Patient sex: M
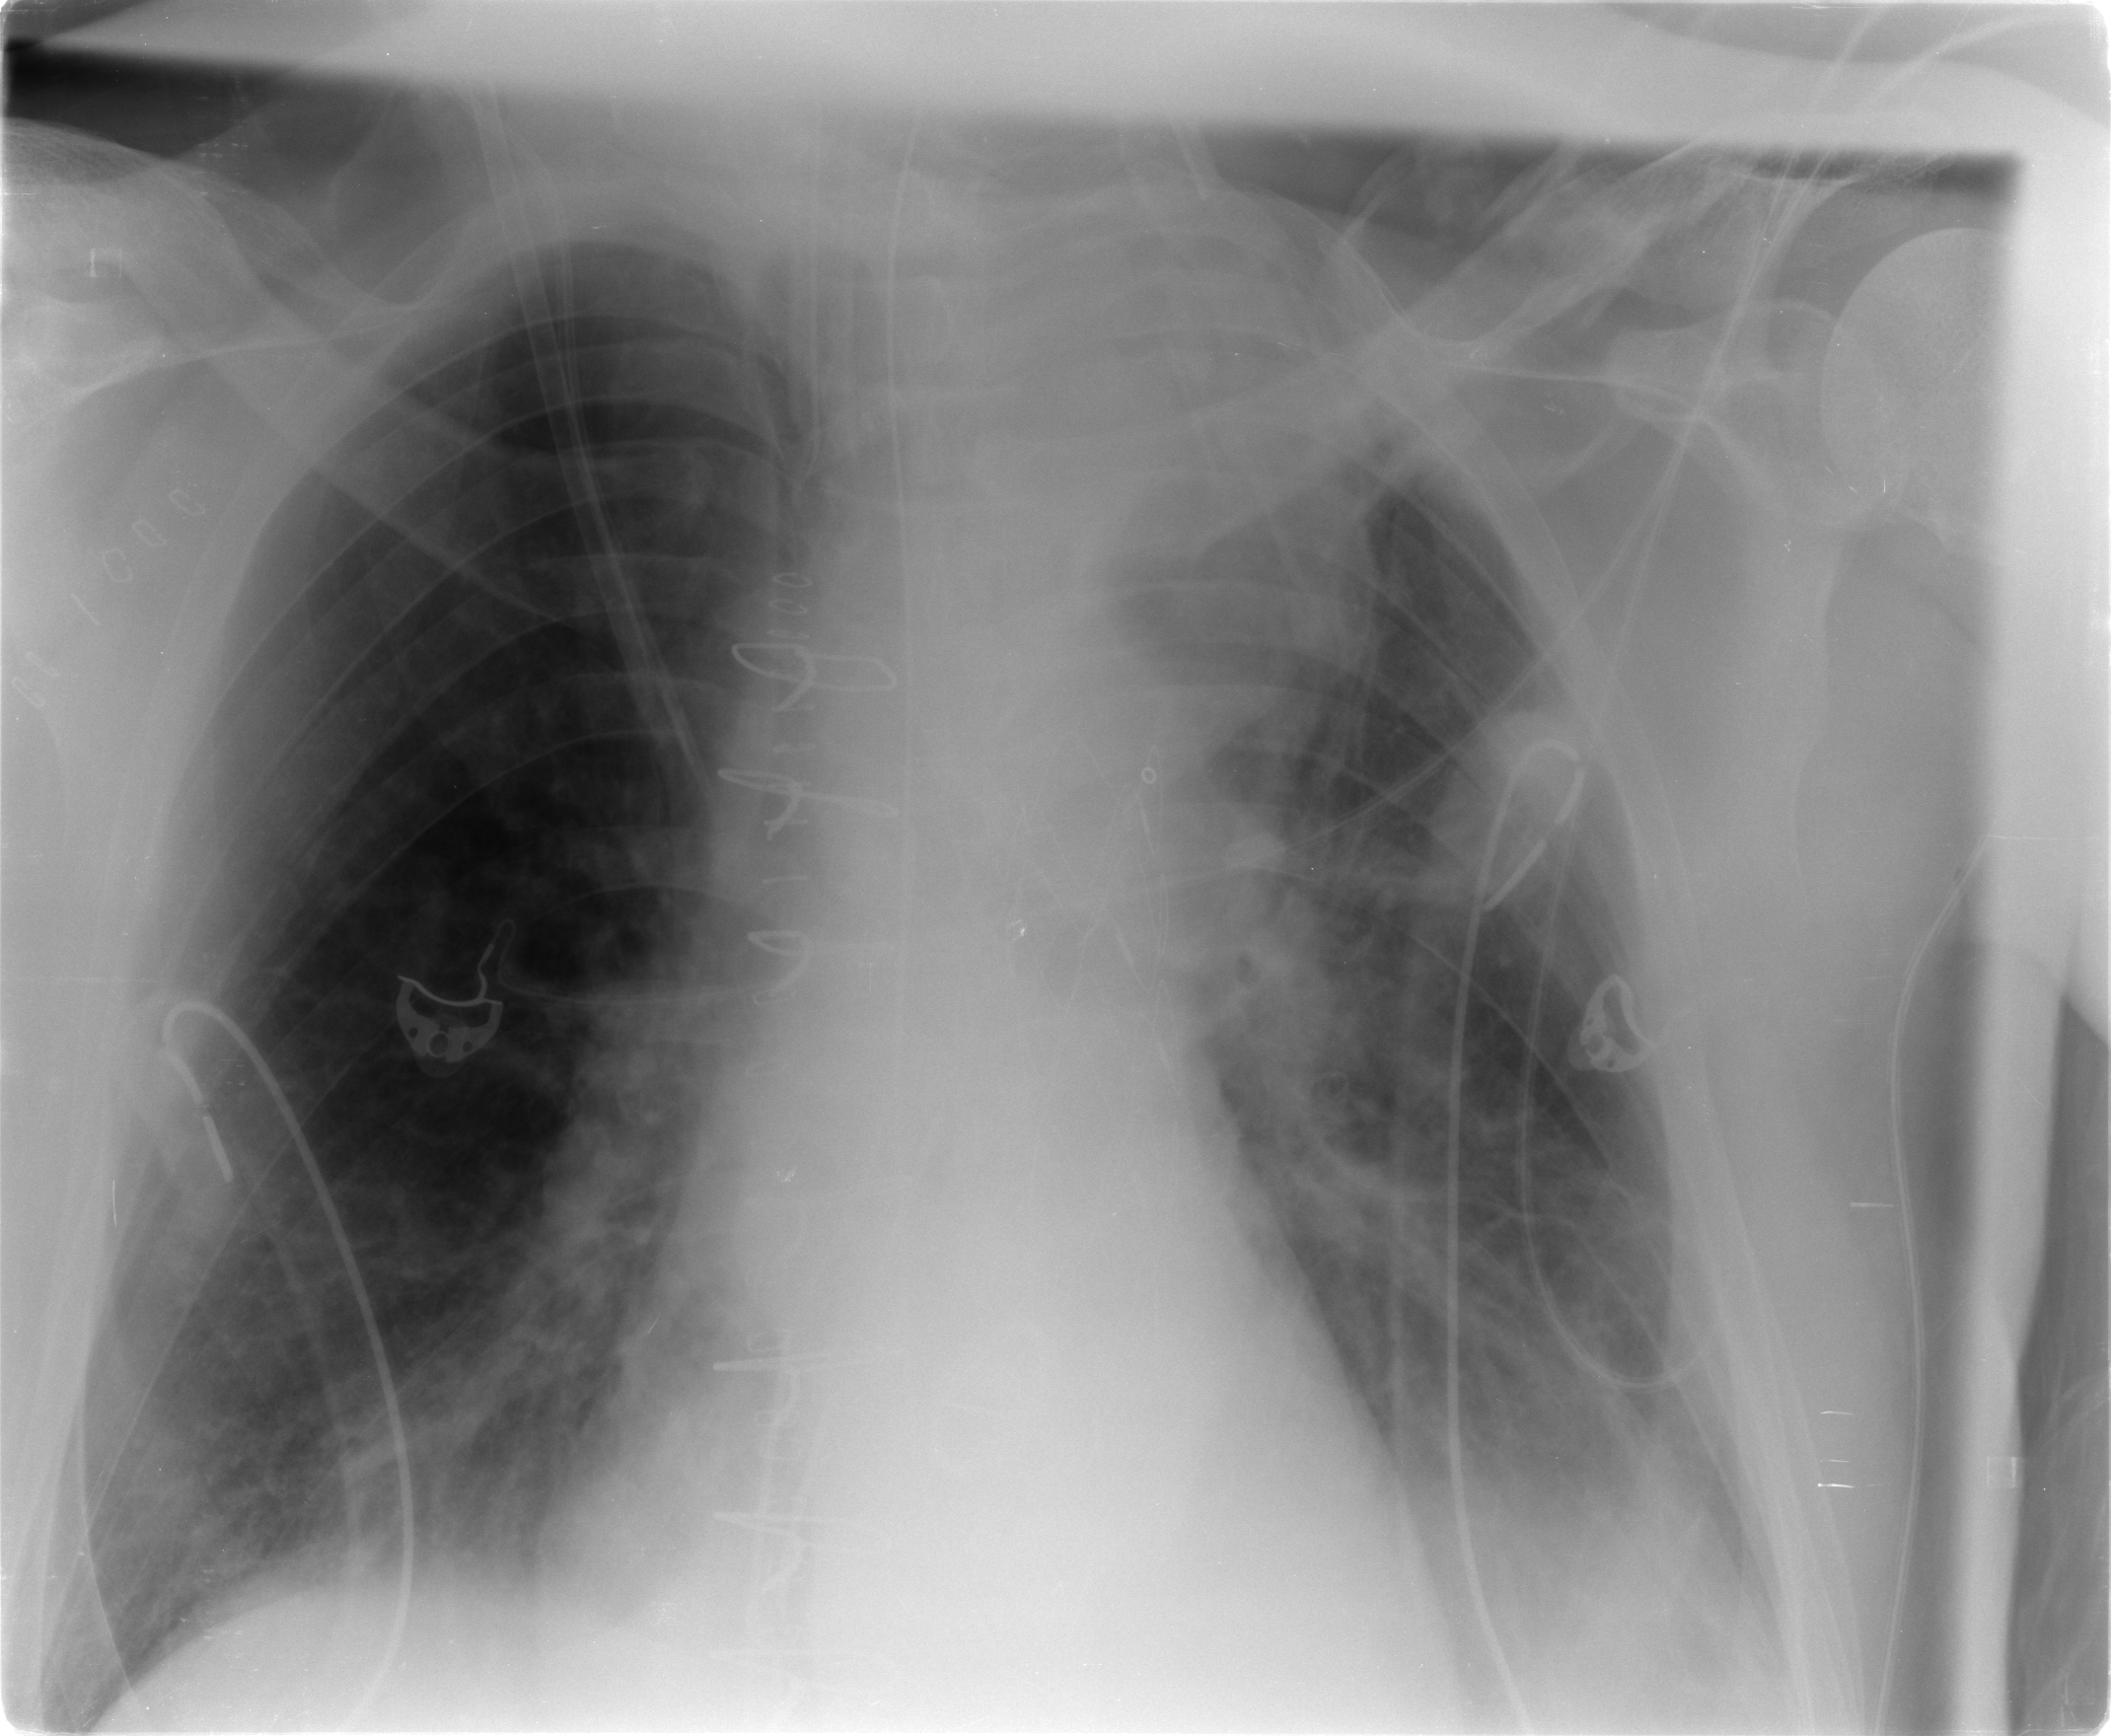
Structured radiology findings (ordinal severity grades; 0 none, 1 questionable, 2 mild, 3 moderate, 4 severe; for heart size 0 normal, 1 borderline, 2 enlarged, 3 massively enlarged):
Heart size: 0
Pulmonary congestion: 2
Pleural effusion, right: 0
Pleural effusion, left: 0
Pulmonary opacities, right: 0
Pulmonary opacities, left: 3
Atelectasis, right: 0
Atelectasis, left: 2